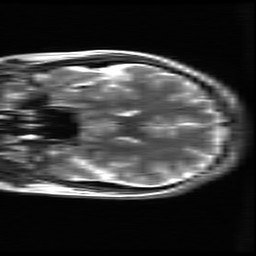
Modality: T2w
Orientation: coronal
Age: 28
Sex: female
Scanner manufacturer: ge
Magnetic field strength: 3 T
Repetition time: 5.33 s
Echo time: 0.103 s